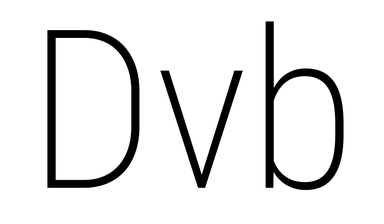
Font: Roboto_Condensed_ExtraLight